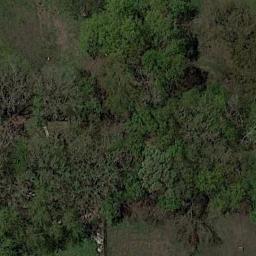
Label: forest